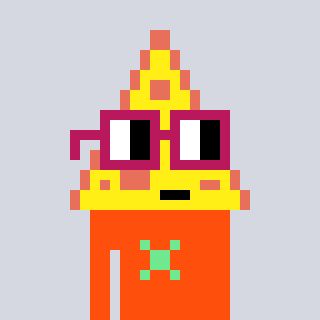
a pixel art character with square dark red glasses, a pizza-shaped head and a orange-colored body on a cool background